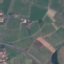
Land use / land cover class: PermanentCrop